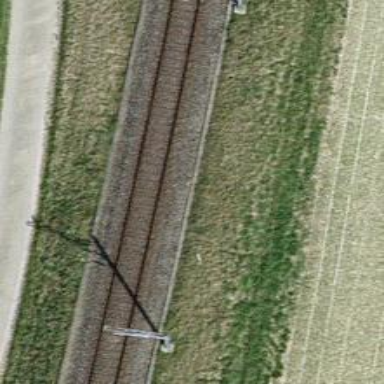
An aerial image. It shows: Single railway track with electrified contact line.